Aerial crown-view tile of a tropical tree (Barro Colorado Island, Panama), acquired 20250818:
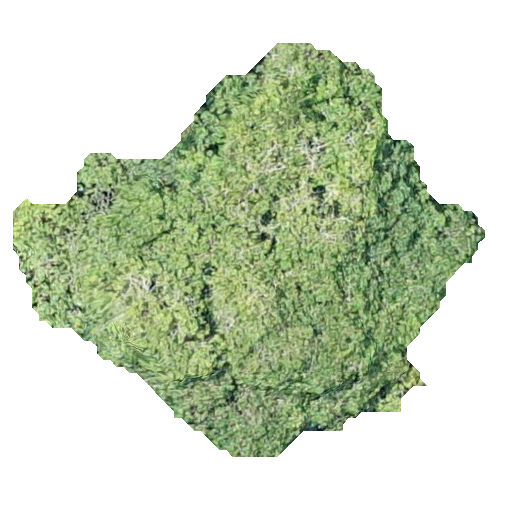
Species: Guapira myrtiflora
GBIF accepted scientific name: Guapira myrtiflora
Crown area: 171.997 m²